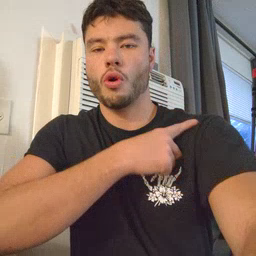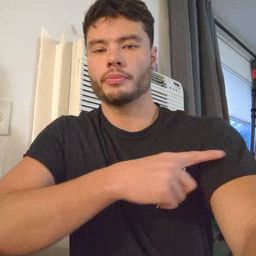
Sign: arm